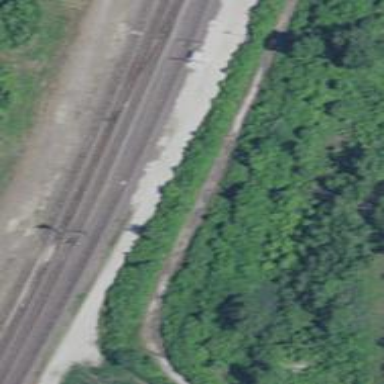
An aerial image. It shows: Railway siding for service.